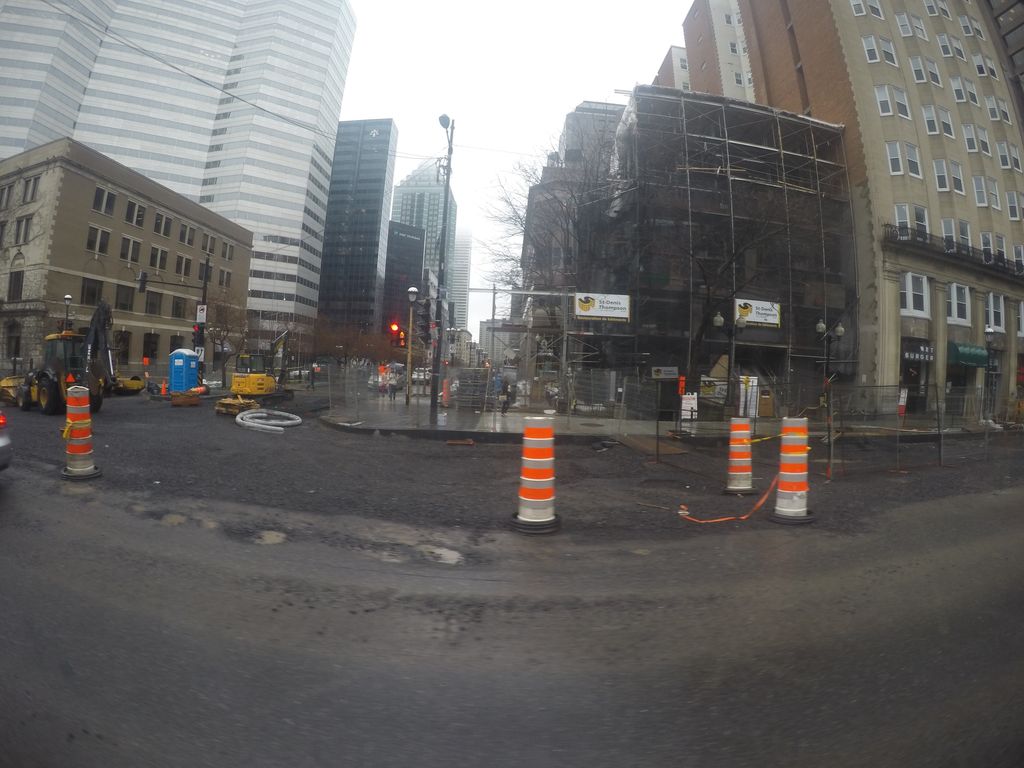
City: montreal